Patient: sex F, age 89
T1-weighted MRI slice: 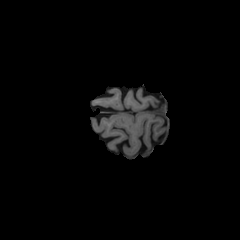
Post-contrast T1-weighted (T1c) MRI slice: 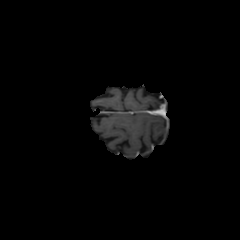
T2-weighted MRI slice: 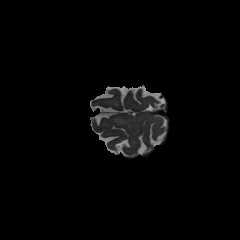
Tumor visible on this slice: no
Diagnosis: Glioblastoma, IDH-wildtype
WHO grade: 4